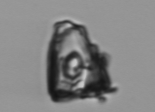
Label: Delphineis